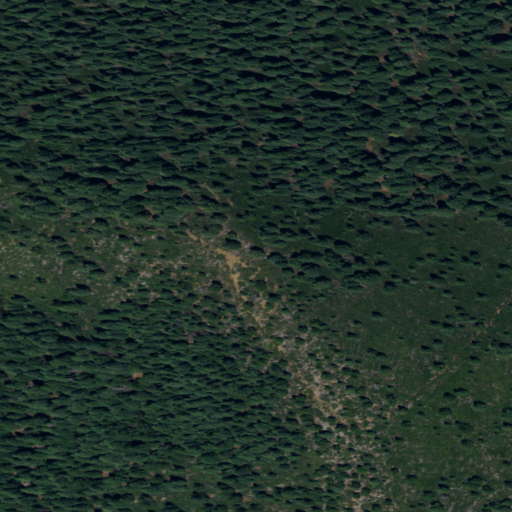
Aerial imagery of mountain in California named Border Mountain containing only evergreen forest